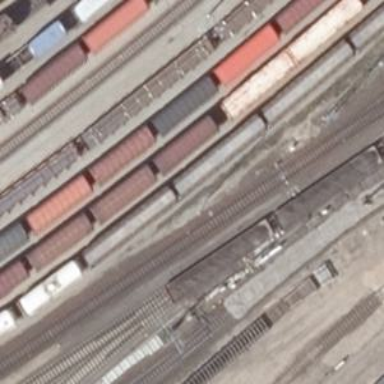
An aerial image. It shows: Rail yard with electrified contact lines for railway operations.